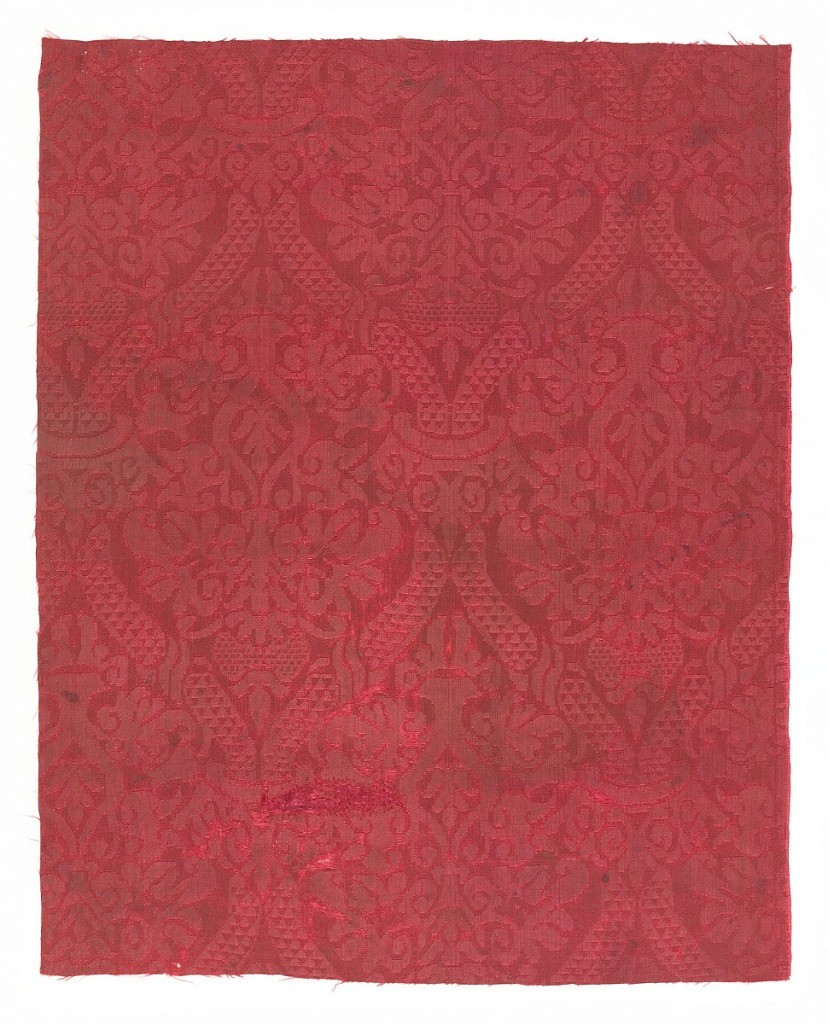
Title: Fragment
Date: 16th century
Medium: silk Technique: 5-harness satin damask
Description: Red damask with a design of symmetrical ogive with crown, etc.